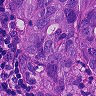
Metastatic tissue present: yes